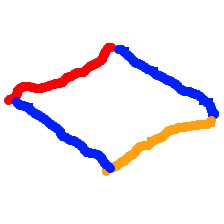
Shape: rhombus